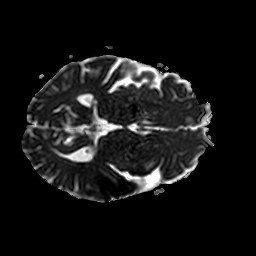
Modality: ADC
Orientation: axial
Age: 70
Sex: male
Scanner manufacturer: philips
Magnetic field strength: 3 T
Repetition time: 4.272 s
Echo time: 0.06119 s